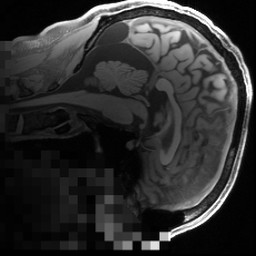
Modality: T1w
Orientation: sagittal
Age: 35
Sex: male
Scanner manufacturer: siemens
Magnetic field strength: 3 T
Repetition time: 2.55 s